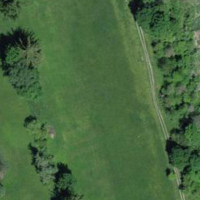
EUNIS habitat code: 24
Species observed at this site:
Poecile palustris
Cyanistes caeruleus
Eurydema oleracea
Iris sibirica
Dactylorhiza maculata
Pyrgus armoricanus
Buteo buteo
Columba palumbus